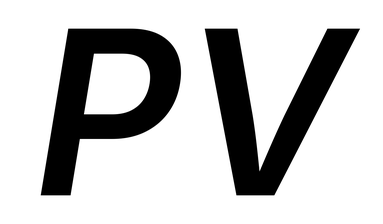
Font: Inter-Italic_SemiBold_Italic